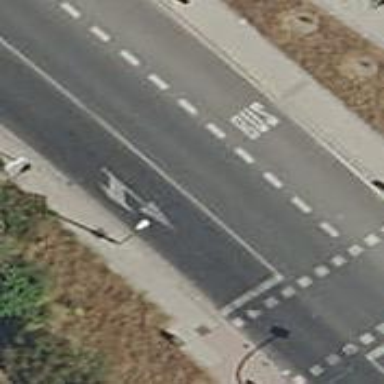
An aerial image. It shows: Public transport stop position.